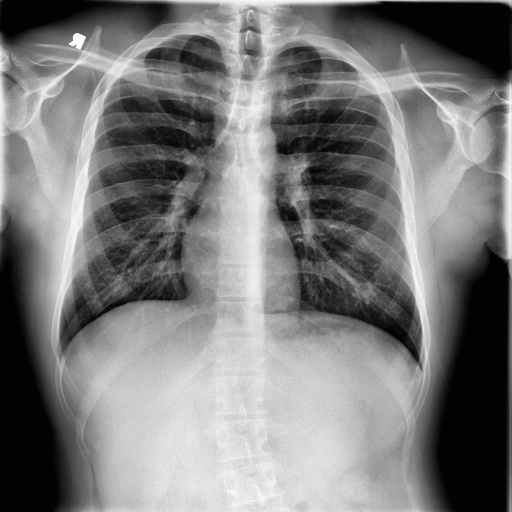
Finding: NORMAL